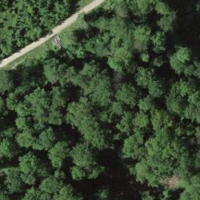
EUNIS habitat code: 41
Species observed at this site:
Volucella zonaria
Volucella pellucens